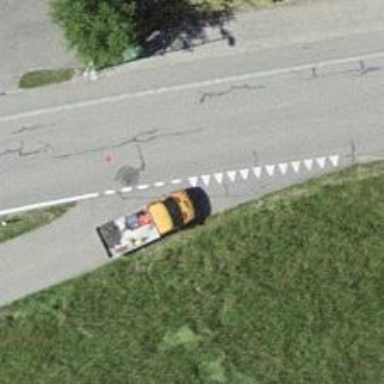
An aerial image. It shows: Road with "give way" sign.